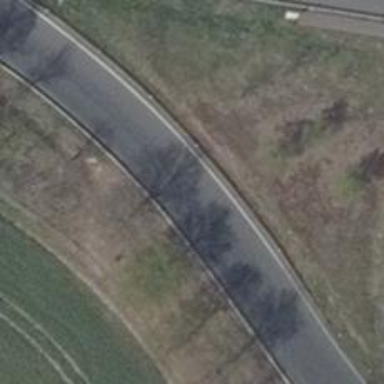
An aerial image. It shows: Asphalt motorway link.